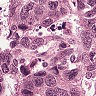
Metastatic tissue present: yes